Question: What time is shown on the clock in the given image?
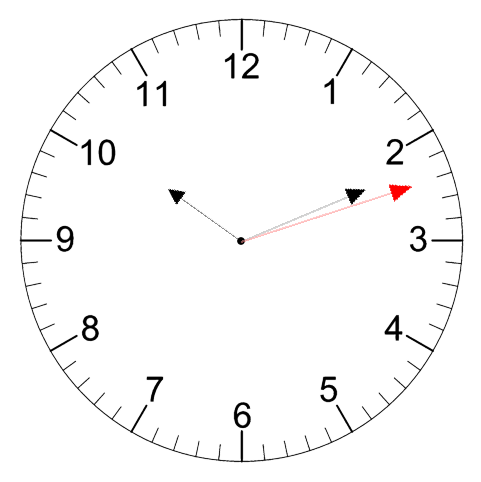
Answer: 10:11:12